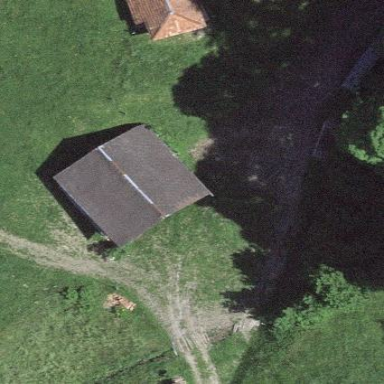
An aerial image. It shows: Shed building.